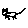
Label: cat